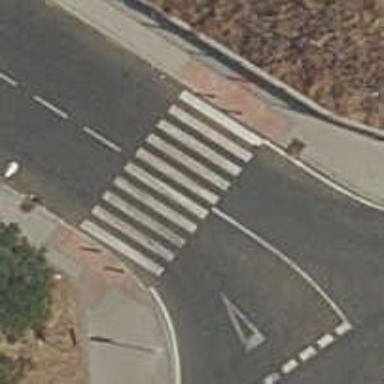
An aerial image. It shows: Uncontrolled zebra crossing on the road.